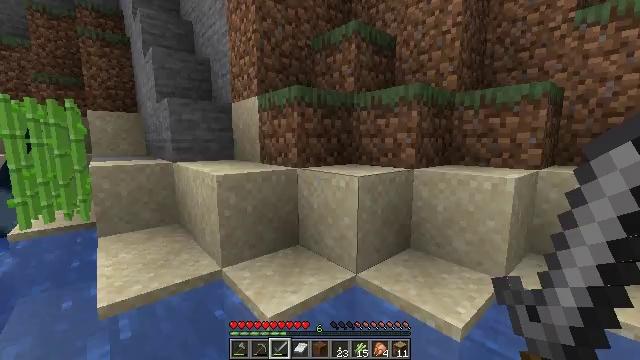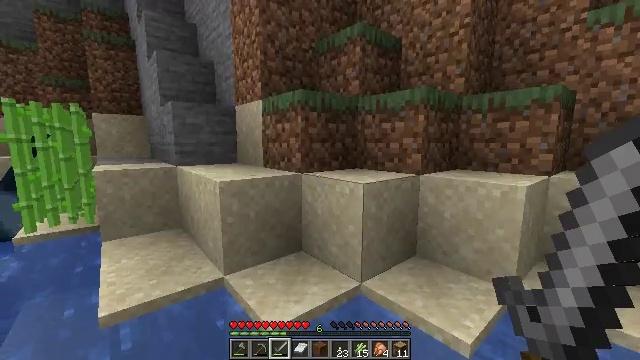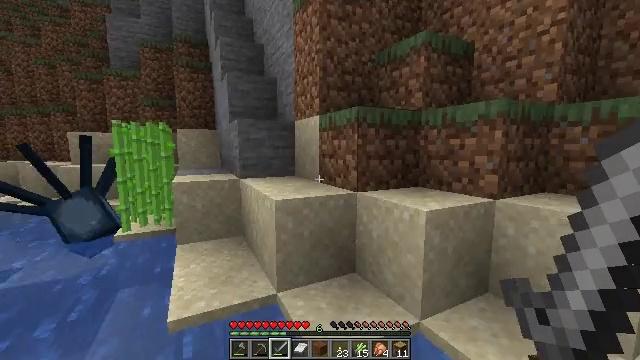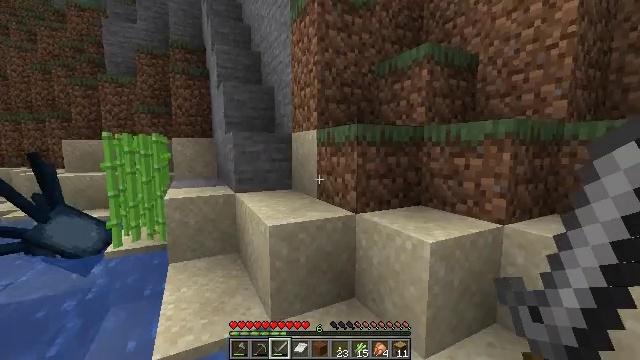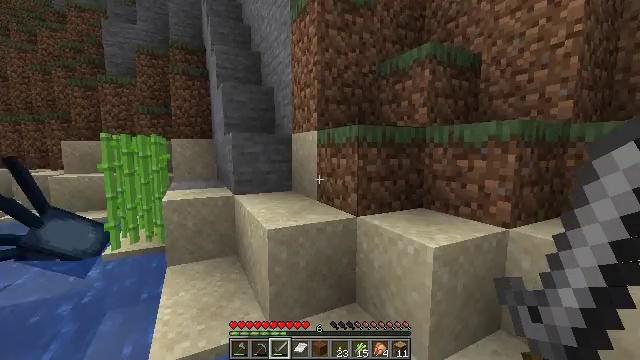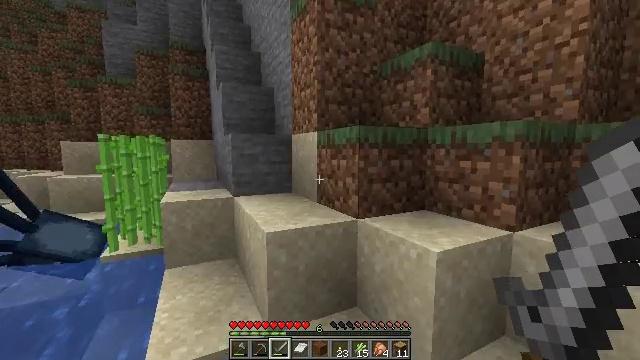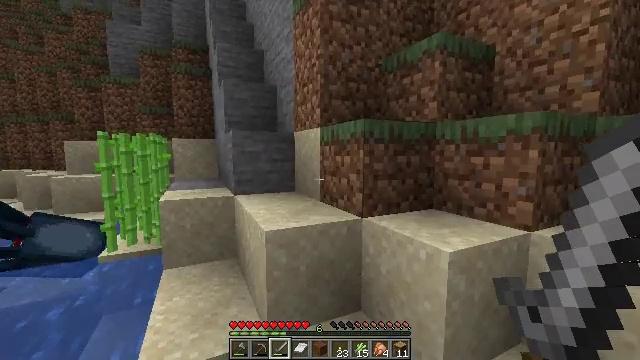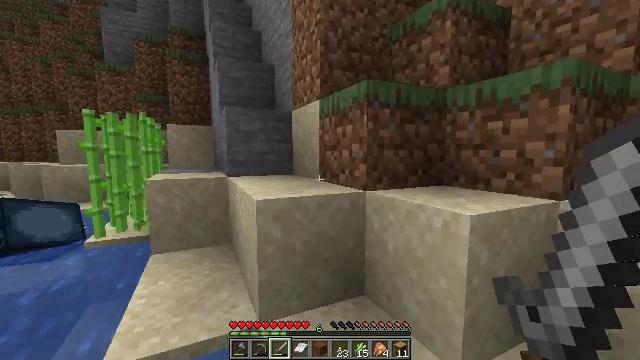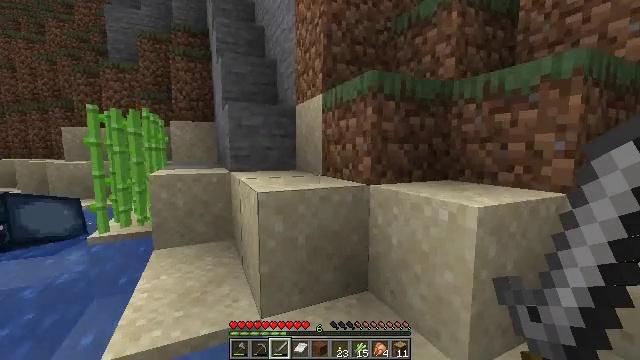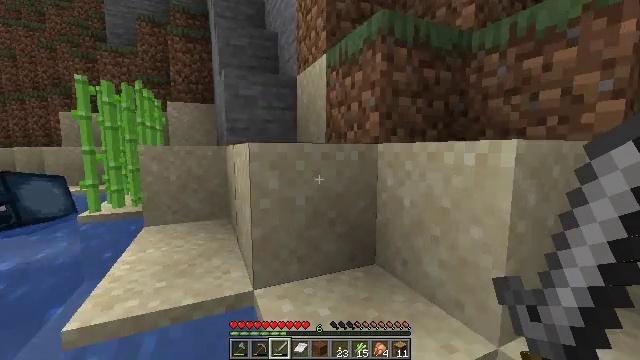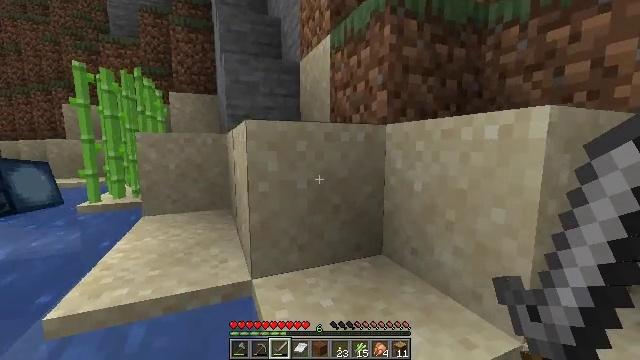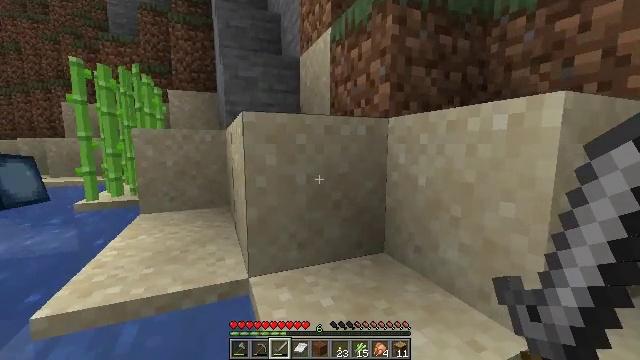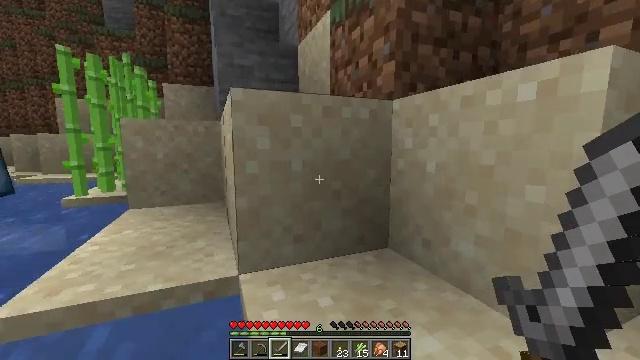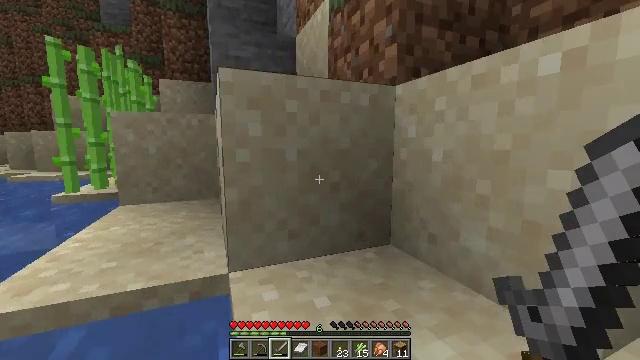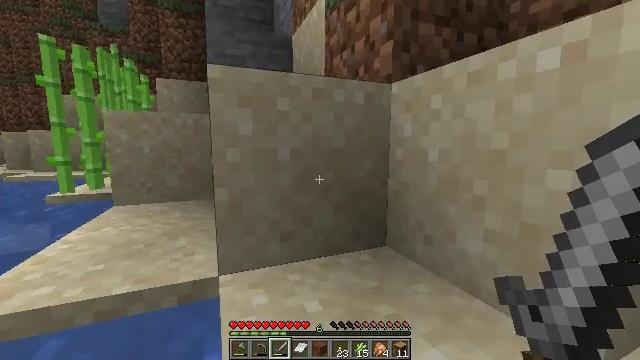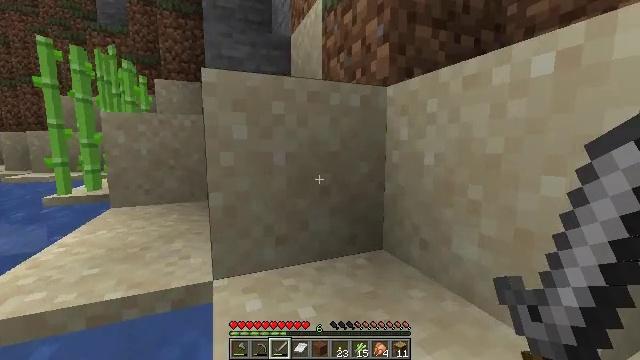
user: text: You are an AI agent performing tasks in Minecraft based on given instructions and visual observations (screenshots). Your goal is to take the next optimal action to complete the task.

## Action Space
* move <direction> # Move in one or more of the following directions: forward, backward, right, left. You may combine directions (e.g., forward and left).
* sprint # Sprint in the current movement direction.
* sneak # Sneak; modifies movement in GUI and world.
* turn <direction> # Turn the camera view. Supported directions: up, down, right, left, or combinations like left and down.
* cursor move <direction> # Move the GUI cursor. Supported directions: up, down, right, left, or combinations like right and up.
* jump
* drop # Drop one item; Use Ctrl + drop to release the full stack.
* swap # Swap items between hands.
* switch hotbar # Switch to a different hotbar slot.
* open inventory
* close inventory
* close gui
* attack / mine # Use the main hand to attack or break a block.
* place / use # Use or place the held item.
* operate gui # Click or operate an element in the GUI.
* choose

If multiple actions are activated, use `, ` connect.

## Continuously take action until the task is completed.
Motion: motion action
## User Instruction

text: Collect the lily of the valley from the ground.
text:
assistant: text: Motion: move forward, jump
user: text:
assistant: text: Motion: move forward, turn left and up, jump
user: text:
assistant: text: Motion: move forward
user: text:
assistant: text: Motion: move forward
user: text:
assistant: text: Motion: move forward
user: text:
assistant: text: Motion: move forward
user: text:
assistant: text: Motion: move forward, jump
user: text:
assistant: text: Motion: move forward, jump
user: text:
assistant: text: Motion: move forward, jump
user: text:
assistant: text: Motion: move forward, turn left, jump
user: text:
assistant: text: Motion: move forward
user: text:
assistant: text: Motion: move forward
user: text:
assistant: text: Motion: move forward
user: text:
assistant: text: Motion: move forward, jump
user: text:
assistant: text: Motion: move forward, jump
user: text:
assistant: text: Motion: move forward, jump
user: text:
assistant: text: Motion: move forward, jump
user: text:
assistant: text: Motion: move forward, jump
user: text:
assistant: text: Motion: move forward
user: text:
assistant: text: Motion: move forward
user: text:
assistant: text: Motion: move forward
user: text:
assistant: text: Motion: move forward, jump
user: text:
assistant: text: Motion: move forward, jump
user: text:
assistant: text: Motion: move forward, jump
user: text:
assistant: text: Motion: move forward, turn up, jump
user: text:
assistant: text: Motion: move forward, turn left and up, jump
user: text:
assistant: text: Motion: move forward, turn left and up
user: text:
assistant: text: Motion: move forward, turn left and up
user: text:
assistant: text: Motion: move forward, turn left and up
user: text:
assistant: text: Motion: move forward, turn up